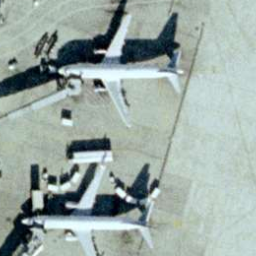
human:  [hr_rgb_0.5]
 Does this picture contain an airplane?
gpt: yes